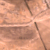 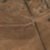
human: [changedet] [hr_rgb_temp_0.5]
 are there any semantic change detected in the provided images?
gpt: No change to mention.